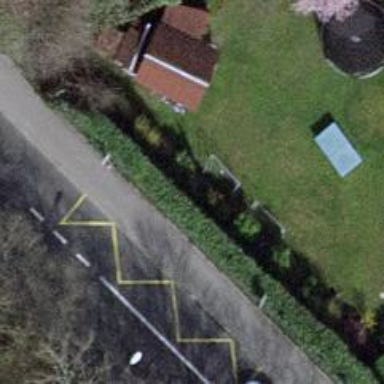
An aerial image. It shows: Asphalt sidewalk leading to public transport platform.